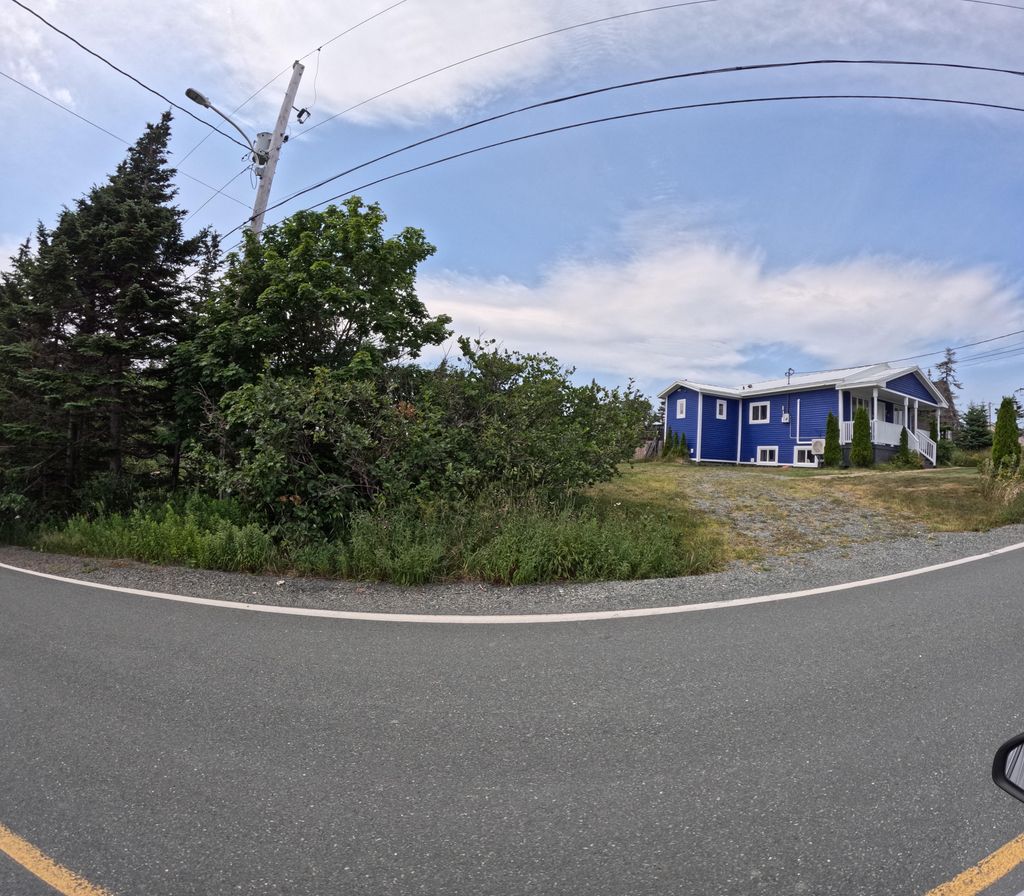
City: st_johns